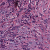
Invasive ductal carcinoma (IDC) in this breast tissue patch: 1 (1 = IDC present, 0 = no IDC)